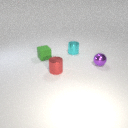
small purple metal sphere to the right of small red metal cylinder